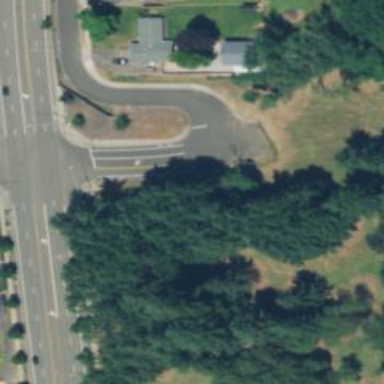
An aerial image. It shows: Residential road with sidewalk on the left.